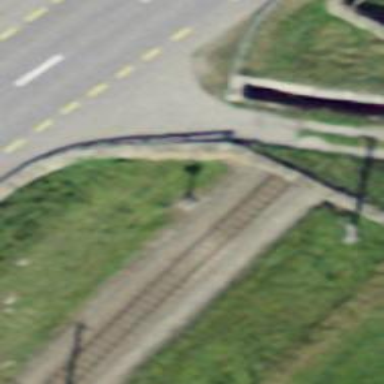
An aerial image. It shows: Railway signal.